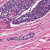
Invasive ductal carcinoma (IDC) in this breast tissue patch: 0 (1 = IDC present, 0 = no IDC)